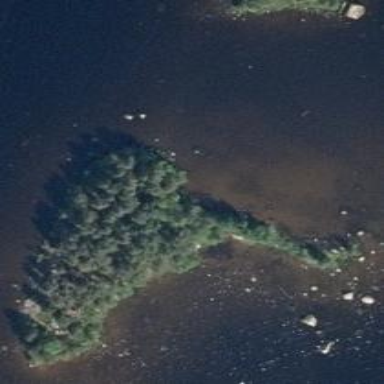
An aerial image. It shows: Islet.